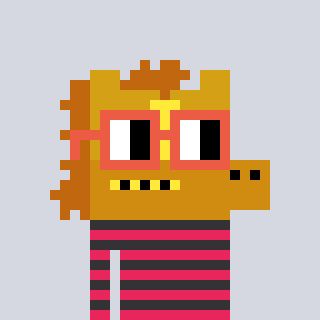
a pixel art character with square orange glasses, a yellow horse-shaped head and a grayscale-colored body on a cool background